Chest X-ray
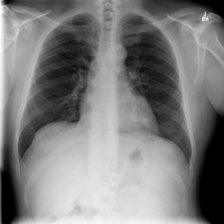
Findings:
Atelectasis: negative
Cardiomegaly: negative
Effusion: negative
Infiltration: negative
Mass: negative
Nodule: negative
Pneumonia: negative
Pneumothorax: negative
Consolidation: negative
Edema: negative
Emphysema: negative
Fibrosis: negative
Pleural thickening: negative
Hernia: negative